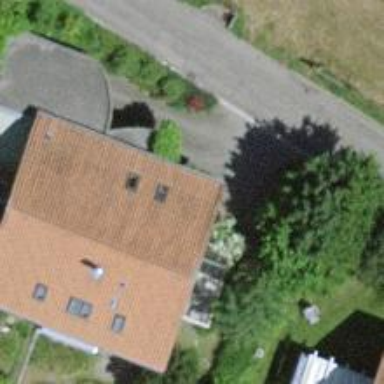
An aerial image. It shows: Simple house.